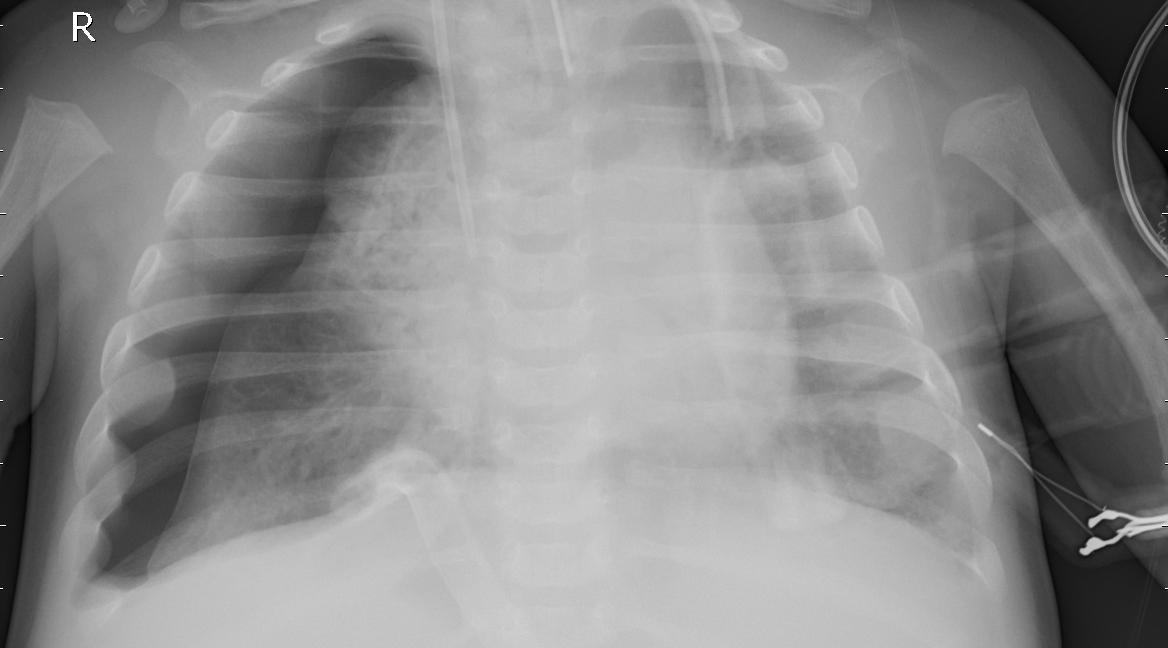
Diagnosis: PNEUMONIA